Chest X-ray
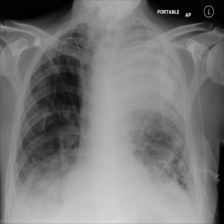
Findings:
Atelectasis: negative
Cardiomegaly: negative
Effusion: positive
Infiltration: negative
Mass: positive
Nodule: negative
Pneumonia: negative
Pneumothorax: negative
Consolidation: positive
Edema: negative
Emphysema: negative
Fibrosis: negative
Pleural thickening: negative
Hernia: negative